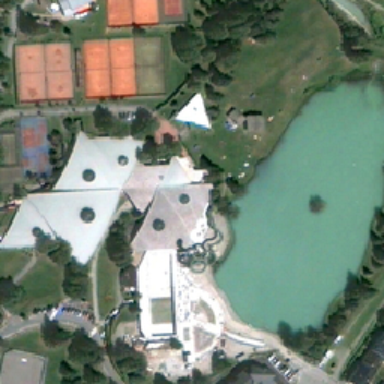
A green building and some tennis courts and white building are on the resort .